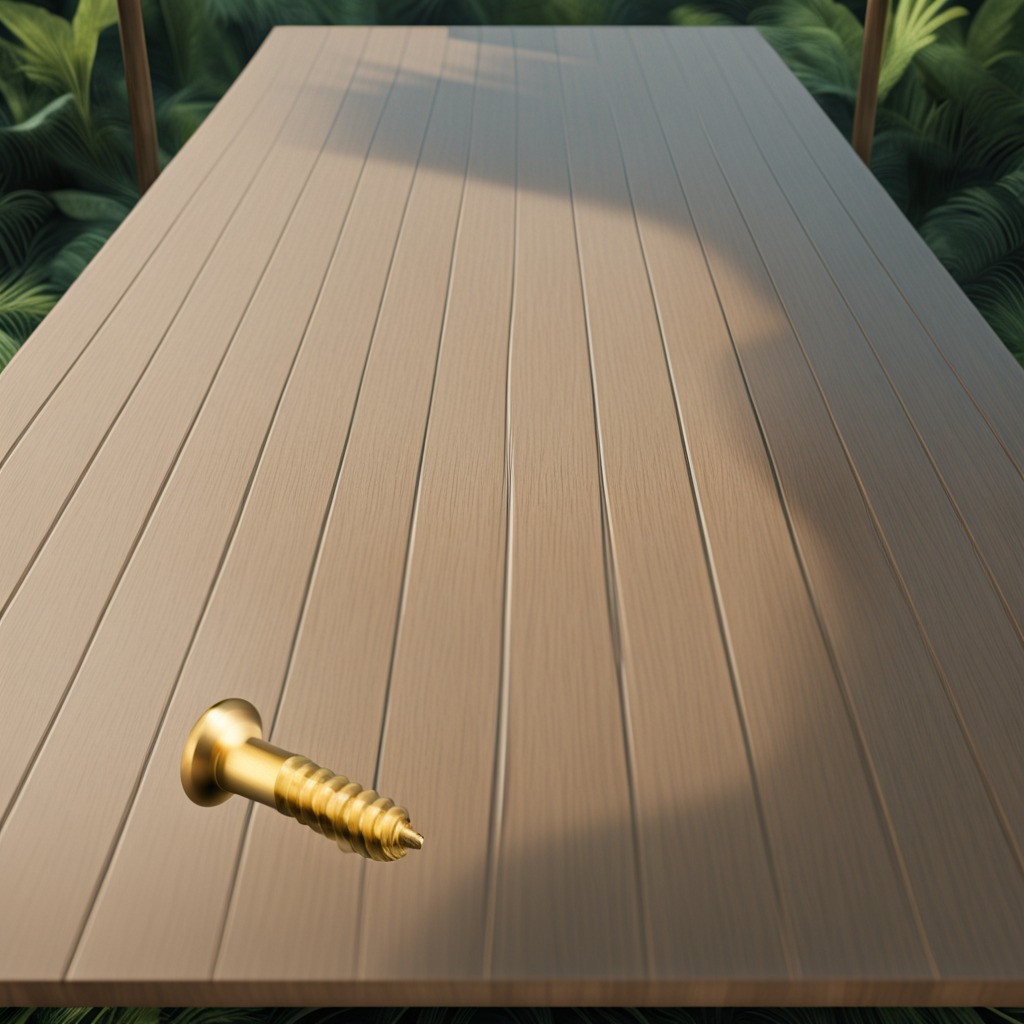
A metal screw is lying on a wooden table inside a jungle field workshop tent.